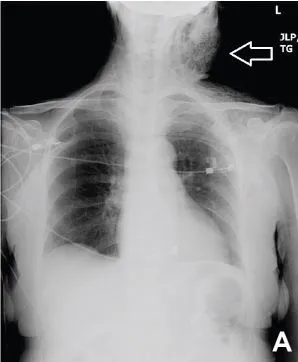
Chest radiograph.
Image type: radiology (x_ray)